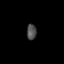
Tissue: lung
Cell type: T cells
Senescence score: 0.08921
Nuclear area (px): 149
Mean DAPI intensity: 77.295